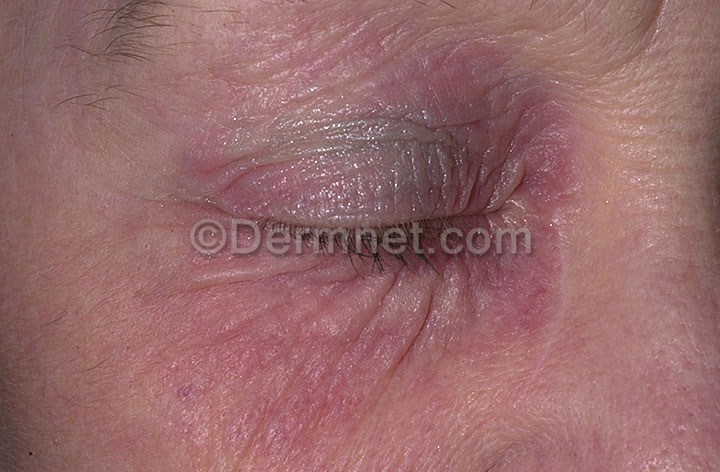
Disease: Poison Ivy Photos and other Contact Dermatitis